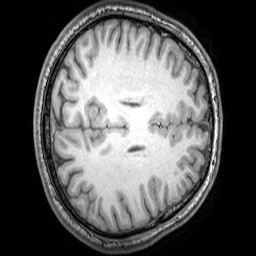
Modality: T1w
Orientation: axial
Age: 24
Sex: male
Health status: healthy
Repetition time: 0.081 s
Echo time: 0.037 s